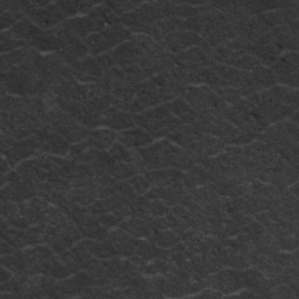
Label: frost